Question: How do I go about this task? Basically, I will have an array of "seconds int" listed inside the UITableView. So how can I assign each "seconds int" to countdown to zero? The possible problems I'm seeing is the timers not being updated when the cell is not yet created. And how do I instantiate multiple independent NSTimers updating different ui elements? I'm quite lost here, so any suggestions is greatly appreciated. for visual purposes, I want to have something like this:

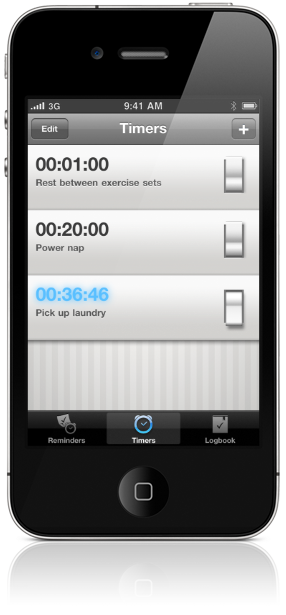
Answer: From the image, it looks like your model is a set of actions the user plans to take. I would arrange things this way:
1) MyAction is an NSObject with a name and a due date. MyAction implements something like this:
'''
- (NSString *)timeRemainingString {
NSDate *now = [NSDate date];
NSTimeInterval secondsLeft = [self.dueDate timeIntervalSinceDate:now];
// divide by 60, 3600, etc to make a pretty string with colons
// just to get things going, for now, do something simple
NSString *answer = [NSString stringWithFormat:@"seconds left = %f", secondsLeft];
return answer;
}
'''
2) StatusViewController keeps a handle to the model which is an NSArray of MyActions, it also has an NSTimer (just one) that tells it time is passing.
'''
// schedule timer on viewDidAppear
// invalidate on viewWillDisappear
- (void)timerFired:(NSTimer *)timer {
[self.tableView reloadData];
}
- (NSInteger)tableView:(UITableView *)tableView numberOfRowsInSection:(NSInteger)section
{
return self.model.count;
}
- (UITableViewCell *)tableView:(UITableView *)tableView cellForRowAtIndexPath:(NSIndexPath *)indexPath {
MyAction *myAction = [self.model objectAtIndex:indexPath.row];
// this can be a custom cell. to get it working at first,
// maybe start with the default properties of a UITableViewCell
static NSString *CellIdentifier = @"Cell";
UITableViewCell *cell = [self.tableView dequeueReusableCellWithIdentifier:CellIdentifier];
if (cell == nil) {
cell = [[UITableViewCell alloc] initWithStyle:UITableViewCellStyleDefault reuseIdentifier:CellIdentifier];
}
cell.textLabel.text = [myAction timeRemainingString];
cell.detailTextLabel.text = [myAction name];
}
'''